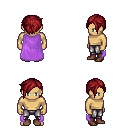
a pixel art fantasy rpg character, male body template, human, tanned skin, lavender cape, metal pants, brunette pixie cut hairstyle, brown shoes, four views (front, back, left, right), 2x2 character sprite sheet, small pixel art, hard edges, no anti-aliasing